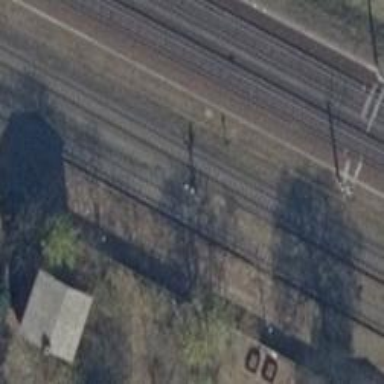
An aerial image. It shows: Railway milestone.